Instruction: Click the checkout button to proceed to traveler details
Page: cart
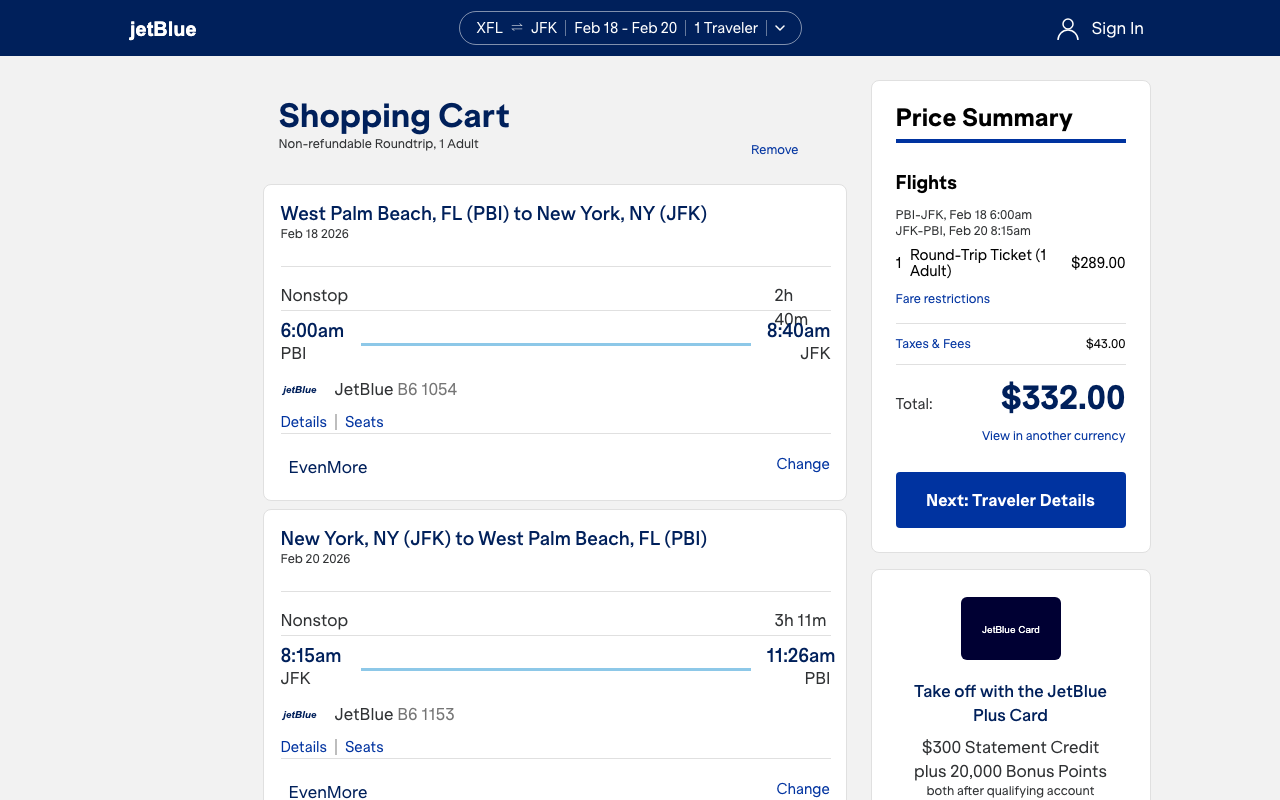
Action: click